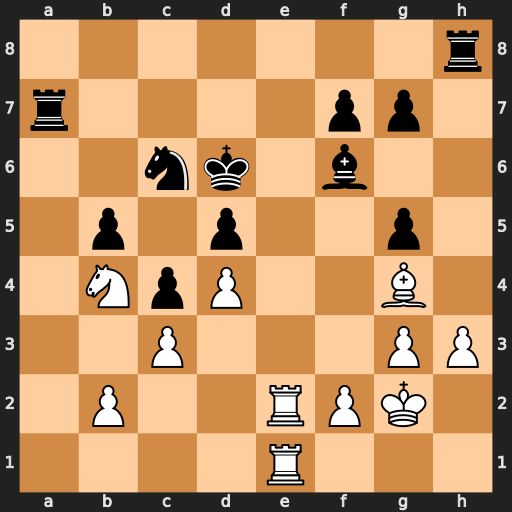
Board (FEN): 7r/r4pp1/2nk1b2/1p1p2p1/1NpP2B1/2P3PP/1P2RPK1/4R3
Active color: w
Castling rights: -
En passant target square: -
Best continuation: Re6+ fxe6 Rxe6+